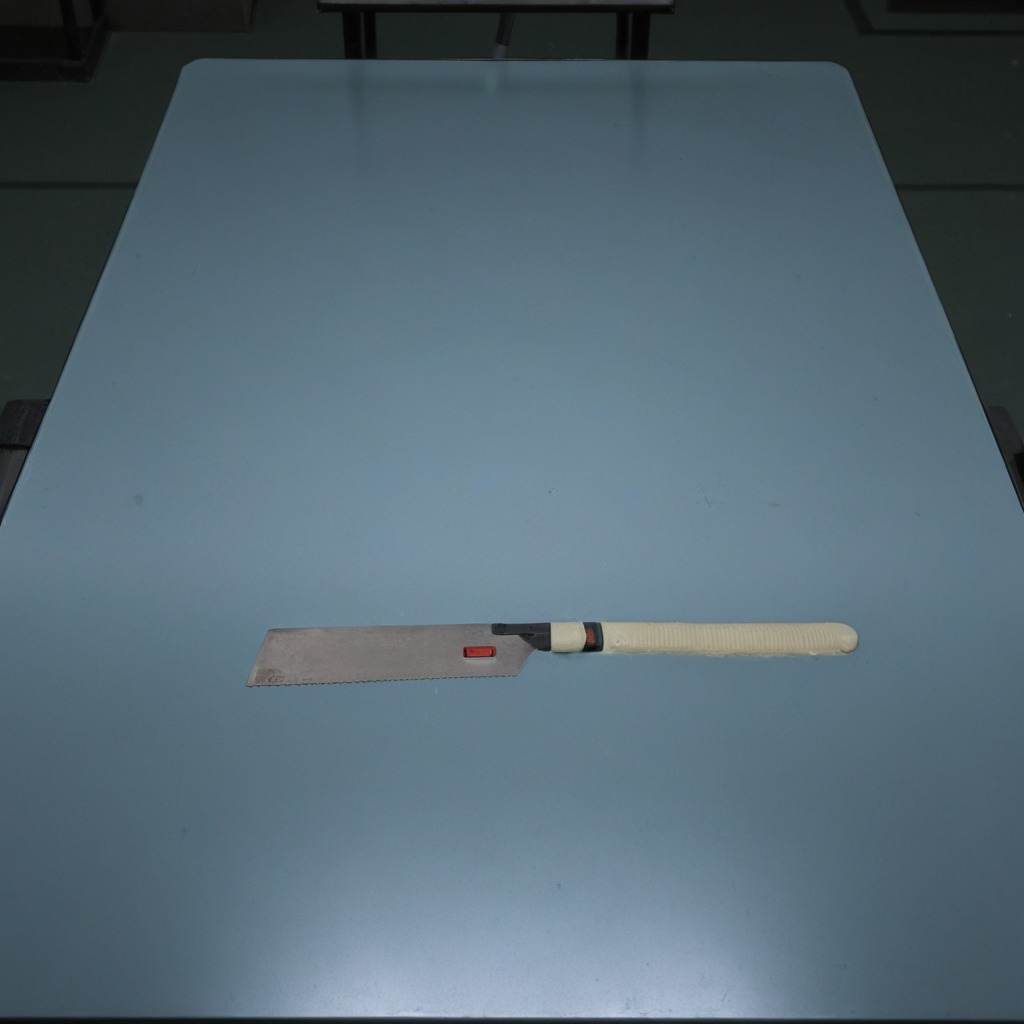
A metal saw is lying on a clean empty table in a railway signal maintenance room lit by harsh overhead fluorescents.